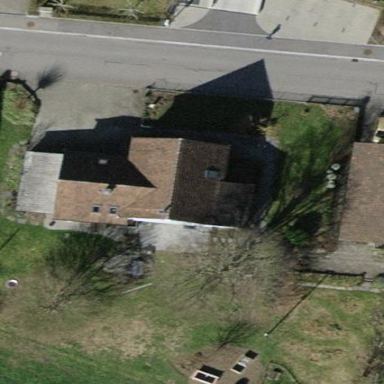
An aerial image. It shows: Simple house.